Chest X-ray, PA view. Patient: 79 years old, sex F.
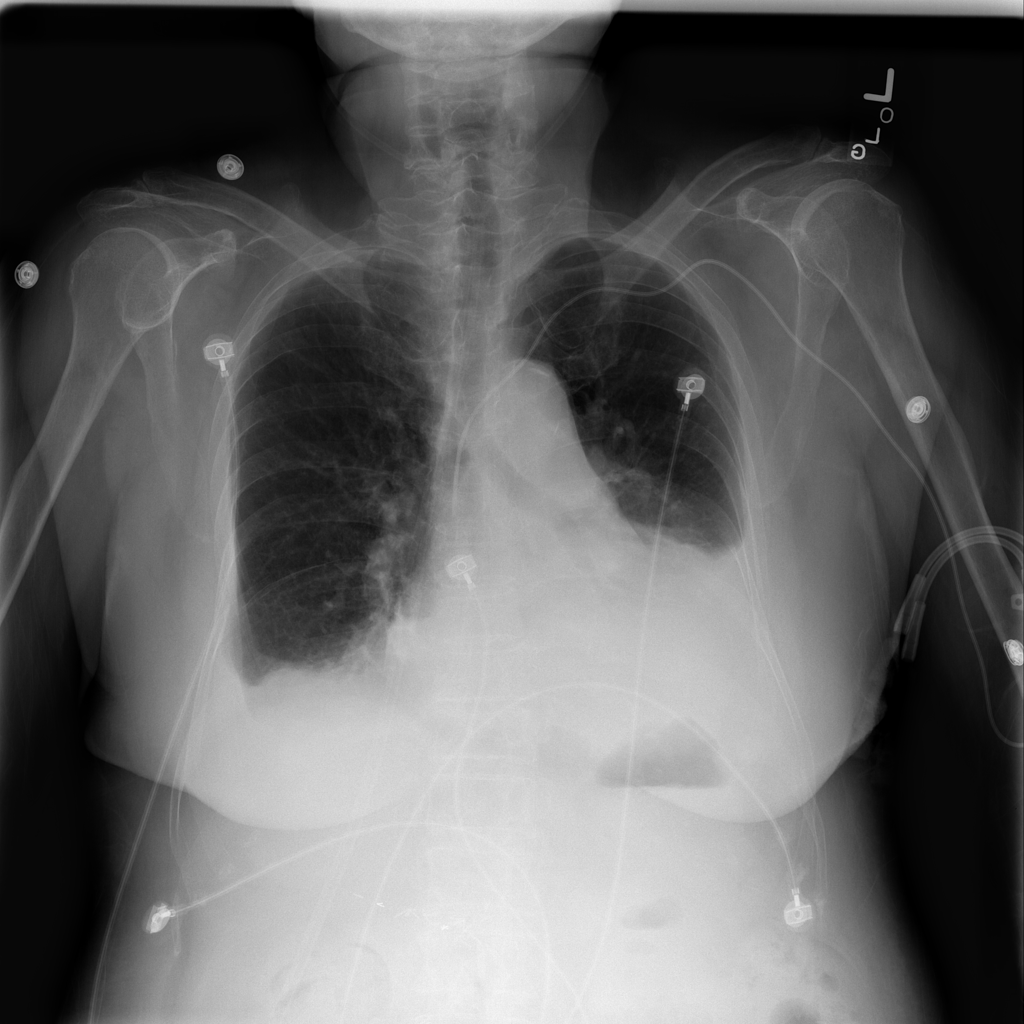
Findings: Effusion